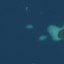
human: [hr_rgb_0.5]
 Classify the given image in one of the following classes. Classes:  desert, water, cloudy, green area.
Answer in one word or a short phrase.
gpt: water